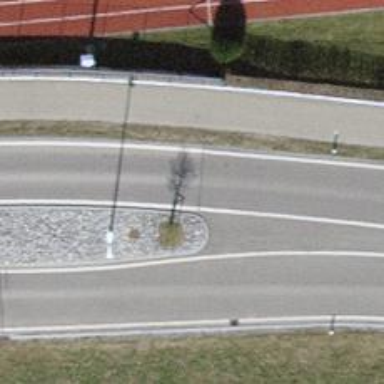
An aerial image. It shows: Tertiary road.